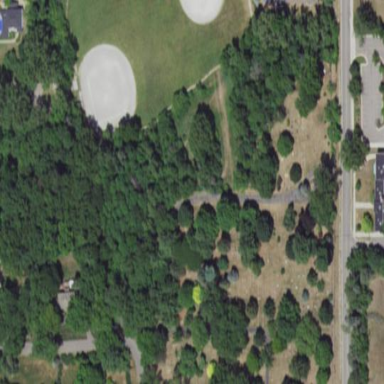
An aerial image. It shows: Cemetery.